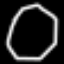
Label: octagon